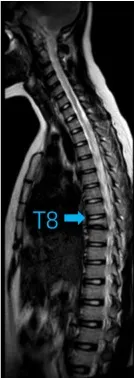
T2-weighted MRI image of the thoracic vertebra showed that the T8 vertebra had a compression fracture (arrow).
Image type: radiology (mri)